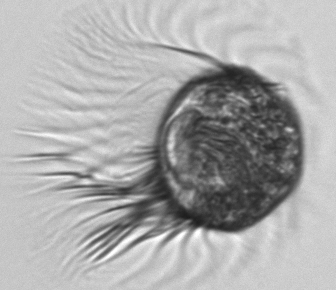
Label: Pelagostrobilidium